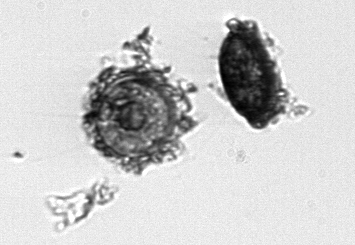
Label: Thalassiosira_TAG_external_detritus